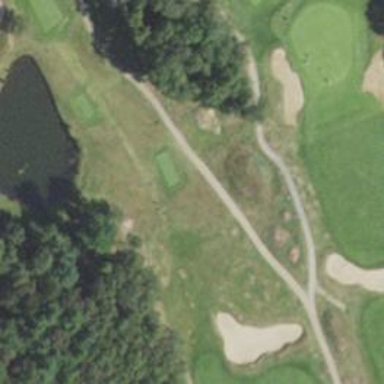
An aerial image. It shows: Area of rough grass used for golf.